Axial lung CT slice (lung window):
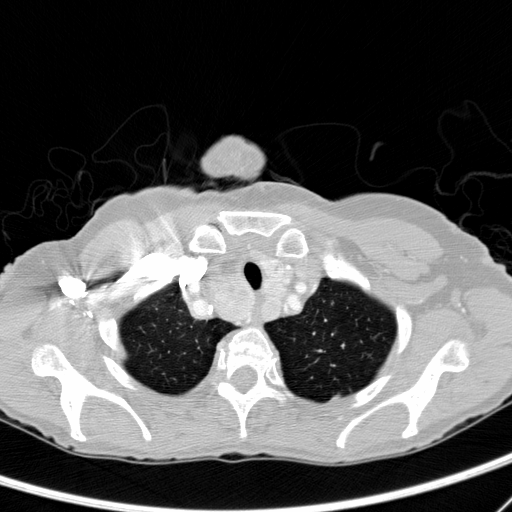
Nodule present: no